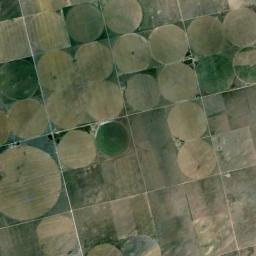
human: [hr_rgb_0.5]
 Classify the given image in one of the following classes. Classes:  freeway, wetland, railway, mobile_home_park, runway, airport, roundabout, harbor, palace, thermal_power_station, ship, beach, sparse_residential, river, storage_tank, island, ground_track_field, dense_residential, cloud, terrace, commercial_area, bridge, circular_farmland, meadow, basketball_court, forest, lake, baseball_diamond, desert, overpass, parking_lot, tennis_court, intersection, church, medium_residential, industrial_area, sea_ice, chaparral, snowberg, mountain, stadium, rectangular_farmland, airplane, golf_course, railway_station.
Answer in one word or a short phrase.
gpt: circular_farmland